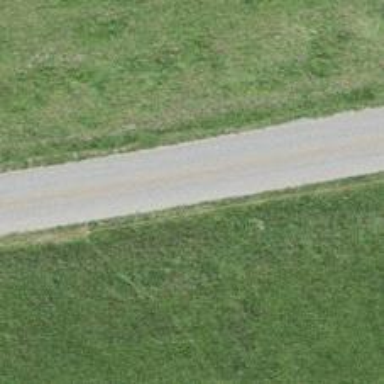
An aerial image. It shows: Asphalt driveway for service vehicles.